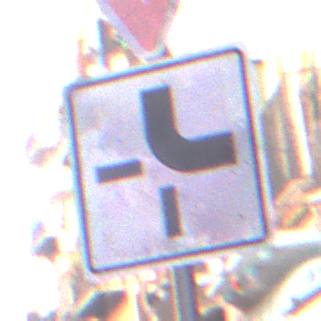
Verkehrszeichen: VerlaufVorfahrtsstrasse4
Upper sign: VorfahrtGewaehren
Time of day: MorningAfternoon
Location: Outdoor (Urban)
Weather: Clear
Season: NotSpecified
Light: Natural